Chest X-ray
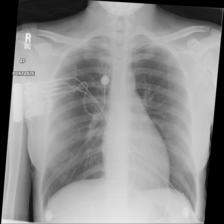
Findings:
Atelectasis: negative
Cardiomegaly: negative
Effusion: negative
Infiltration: negative
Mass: negative
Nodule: negative
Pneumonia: negative
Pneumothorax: negative
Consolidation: negative
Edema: negative
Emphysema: negative
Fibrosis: negative
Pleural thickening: negative
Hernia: negative